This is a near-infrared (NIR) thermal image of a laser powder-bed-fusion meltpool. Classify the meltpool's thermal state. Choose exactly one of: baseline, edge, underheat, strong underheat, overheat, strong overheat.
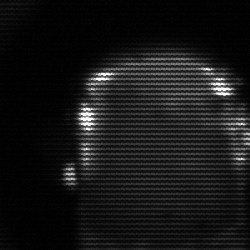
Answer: baseline